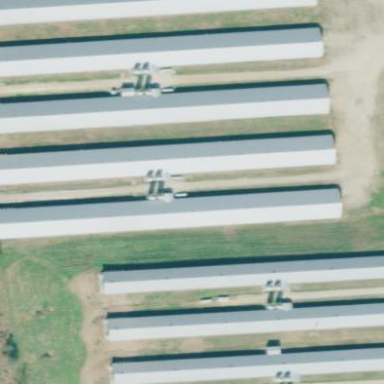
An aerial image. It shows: Poultry farmyard.